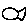
Label: fish